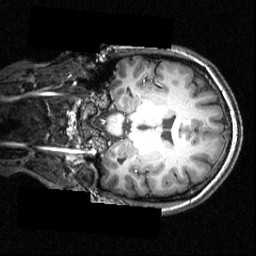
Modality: T1w
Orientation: coronal
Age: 28
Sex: female
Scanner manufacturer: siemens
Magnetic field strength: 3.951 T
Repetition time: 1.5 s
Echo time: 0.00335 s